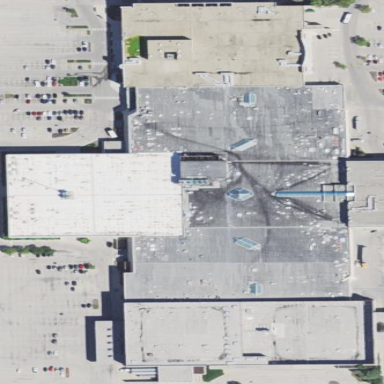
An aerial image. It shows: Retail building which is mall.